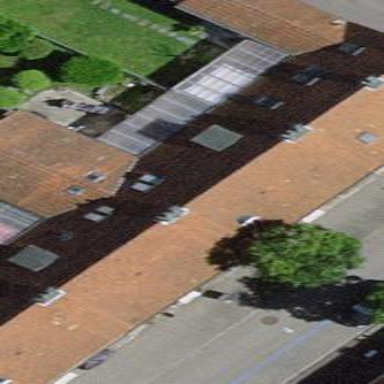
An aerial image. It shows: Terrace building.